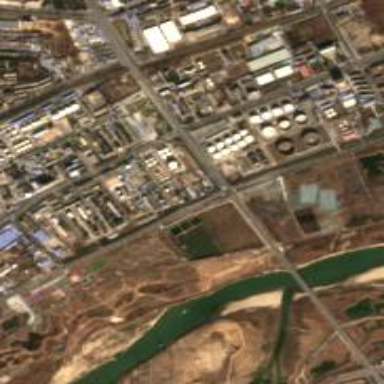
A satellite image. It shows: Industrial area with refinery.